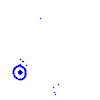
Particle: kaon